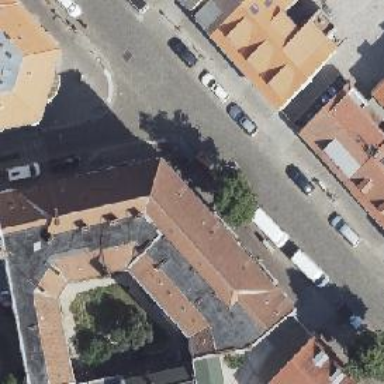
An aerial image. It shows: Pub.